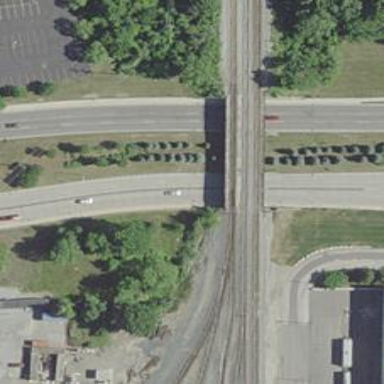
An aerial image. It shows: Railway bridge.